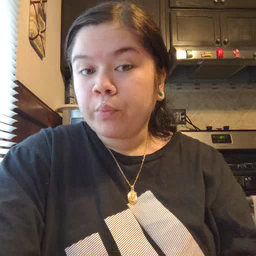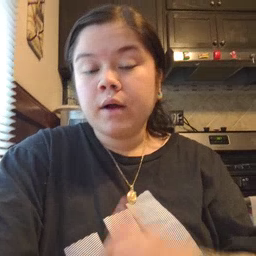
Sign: every